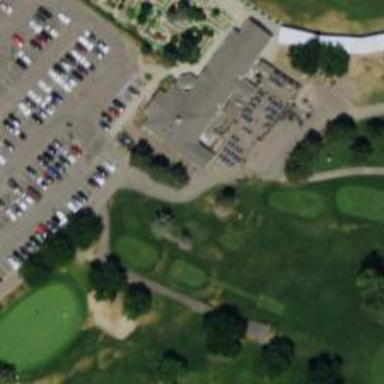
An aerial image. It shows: Well-maintained track used as golf cart path.